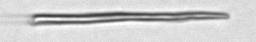
Label: fiber